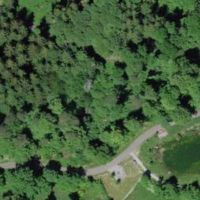
EUNIS habitat code: 44
Species observed at this site:
Lonicera acuminata